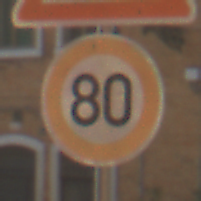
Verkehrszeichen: Geschwindigkeit80
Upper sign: KinderLinks
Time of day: MorningAfternoon
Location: Outdoor (Urban)
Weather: Clear
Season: NotSpecified
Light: Natural